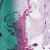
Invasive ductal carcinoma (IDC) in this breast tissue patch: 1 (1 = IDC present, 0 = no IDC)